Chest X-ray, AP view. Patient: 58 years old, sex M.
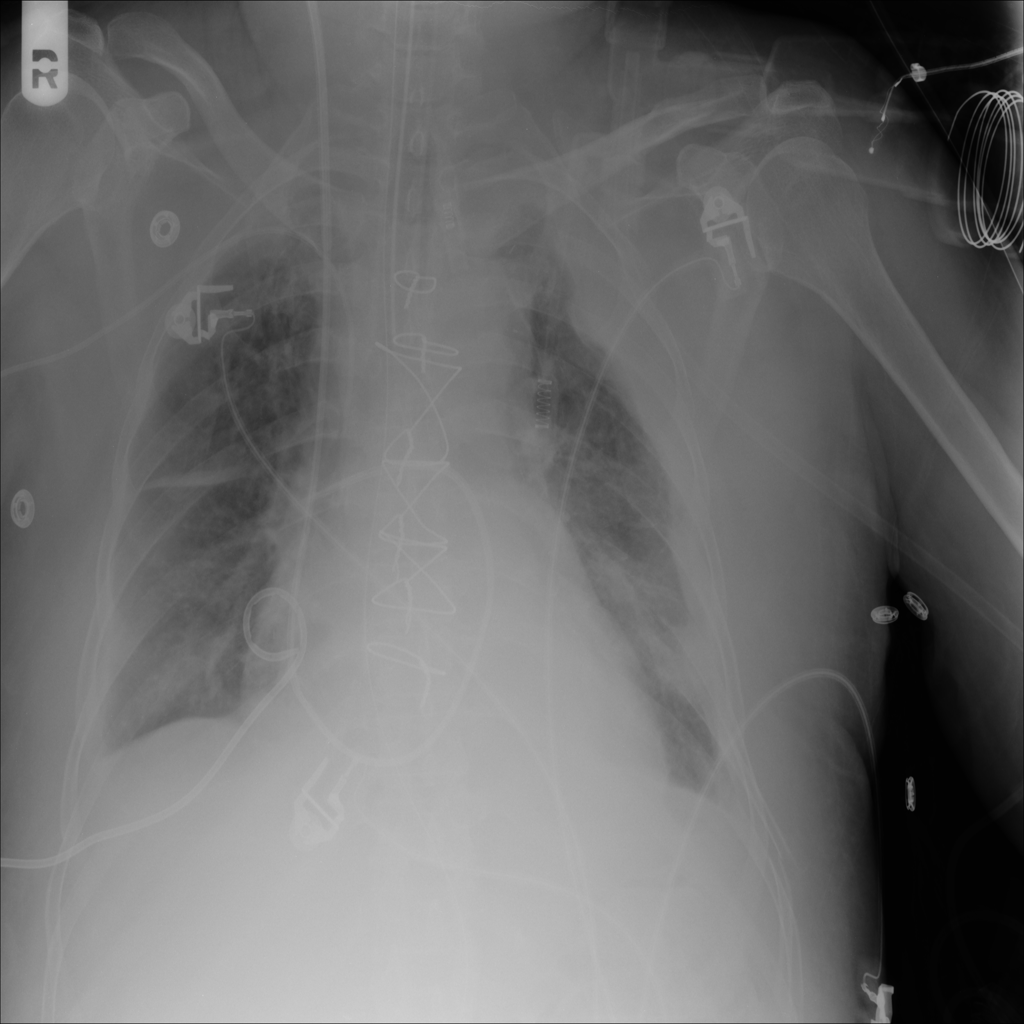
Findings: Consolidation, Edema, Effusion, Mass, Nodule